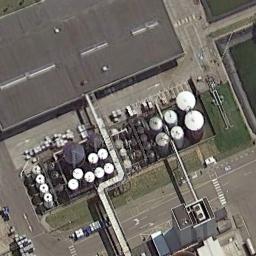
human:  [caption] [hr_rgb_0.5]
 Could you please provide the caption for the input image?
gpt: The storage tanks are between the buildings .

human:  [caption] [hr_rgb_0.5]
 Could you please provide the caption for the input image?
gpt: There are many neatly arranged storage tanks and many pipelines in the factory .

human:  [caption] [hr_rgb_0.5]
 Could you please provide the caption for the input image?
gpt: There are three white storage tanks and three silver storage tanks .

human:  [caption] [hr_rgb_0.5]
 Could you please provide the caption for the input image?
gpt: There are many white and black storage tanks on the bare land next to the grass .

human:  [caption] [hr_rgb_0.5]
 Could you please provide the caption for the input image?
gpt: There are some storage tanks of different sizes .